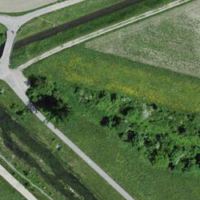
EUNIS habitat code: 52
Species observed at this site:
Euonymus europaeus